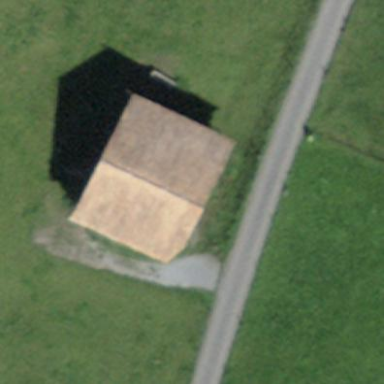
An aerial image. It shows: Rural barn.